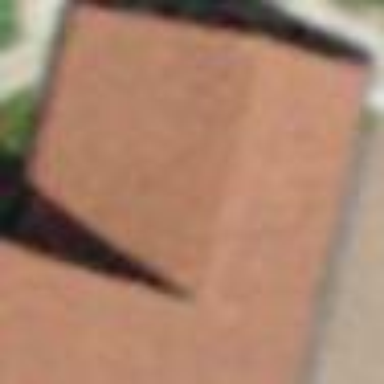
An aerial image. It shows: Garage.